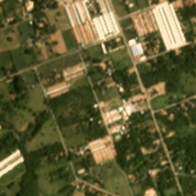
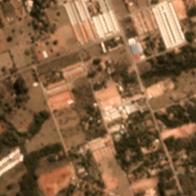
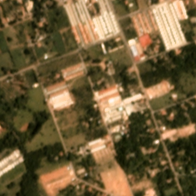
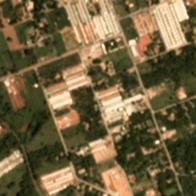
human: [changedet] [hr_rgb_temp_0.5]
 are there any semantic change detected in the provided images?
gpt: lots of building replaced the vegetation .

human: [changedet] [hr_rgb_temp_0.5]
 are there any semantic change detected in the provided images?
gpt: houses and buildings are built on the roadside .

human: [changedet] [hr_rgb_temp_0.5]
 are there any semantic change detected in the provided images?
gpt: the vegetation on this land has decreased .

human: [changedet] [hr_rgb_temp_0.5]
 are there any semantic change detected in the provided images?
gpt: buildings appeared in the place of trees and grass .

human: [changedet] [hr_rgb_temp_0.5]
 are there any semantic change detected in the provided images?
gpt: houses have been constructed and trees are removed .